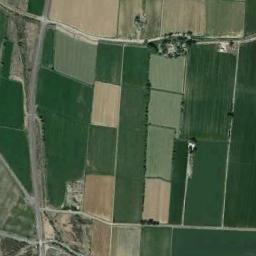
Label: rectangular_farmland